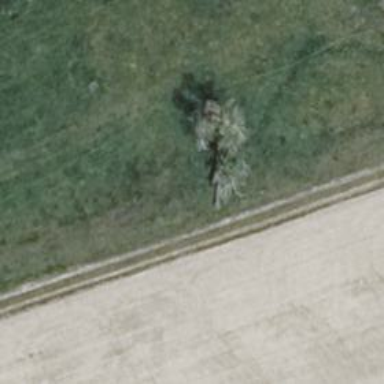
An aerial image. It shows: Deciduous broadleaved tree.